This grayscale texture is a bearing vibration snapshot reshaped row-by-row into a square image. What is the most likely bearing condition (normal, inner_race, outer_race, ball)?
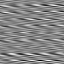
Answer: outer_race